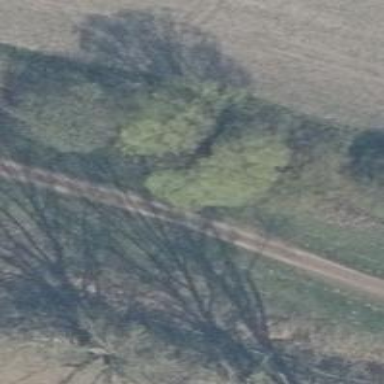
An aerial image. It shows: Row of trees in natural setting.